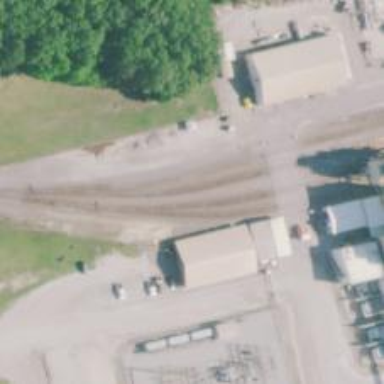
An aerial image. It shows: Rail spur service.